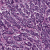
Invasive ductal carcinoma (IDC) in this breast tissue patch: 1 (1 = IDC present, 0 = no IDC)